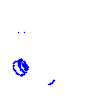
Particle: pion